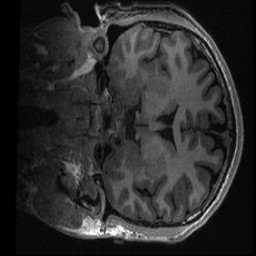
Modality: T1w
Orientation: coronal
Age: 27
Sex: male